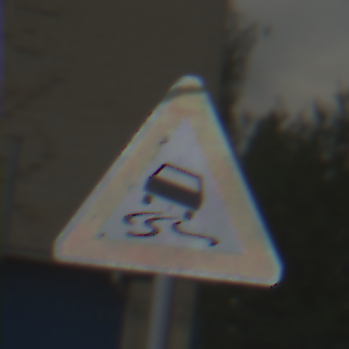
Verkehrszeichen: SchleuderOderRutschgefahr
Umgebung: Outdoor, Suburban
Tageszeit: MorningAfternoon
Wetter: PartlyCloudy
Licht: Natural
Jahreszeit: NotSpecified
Kontrast: LowContrast